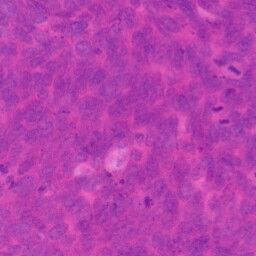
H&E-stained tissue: Colon